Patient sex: M
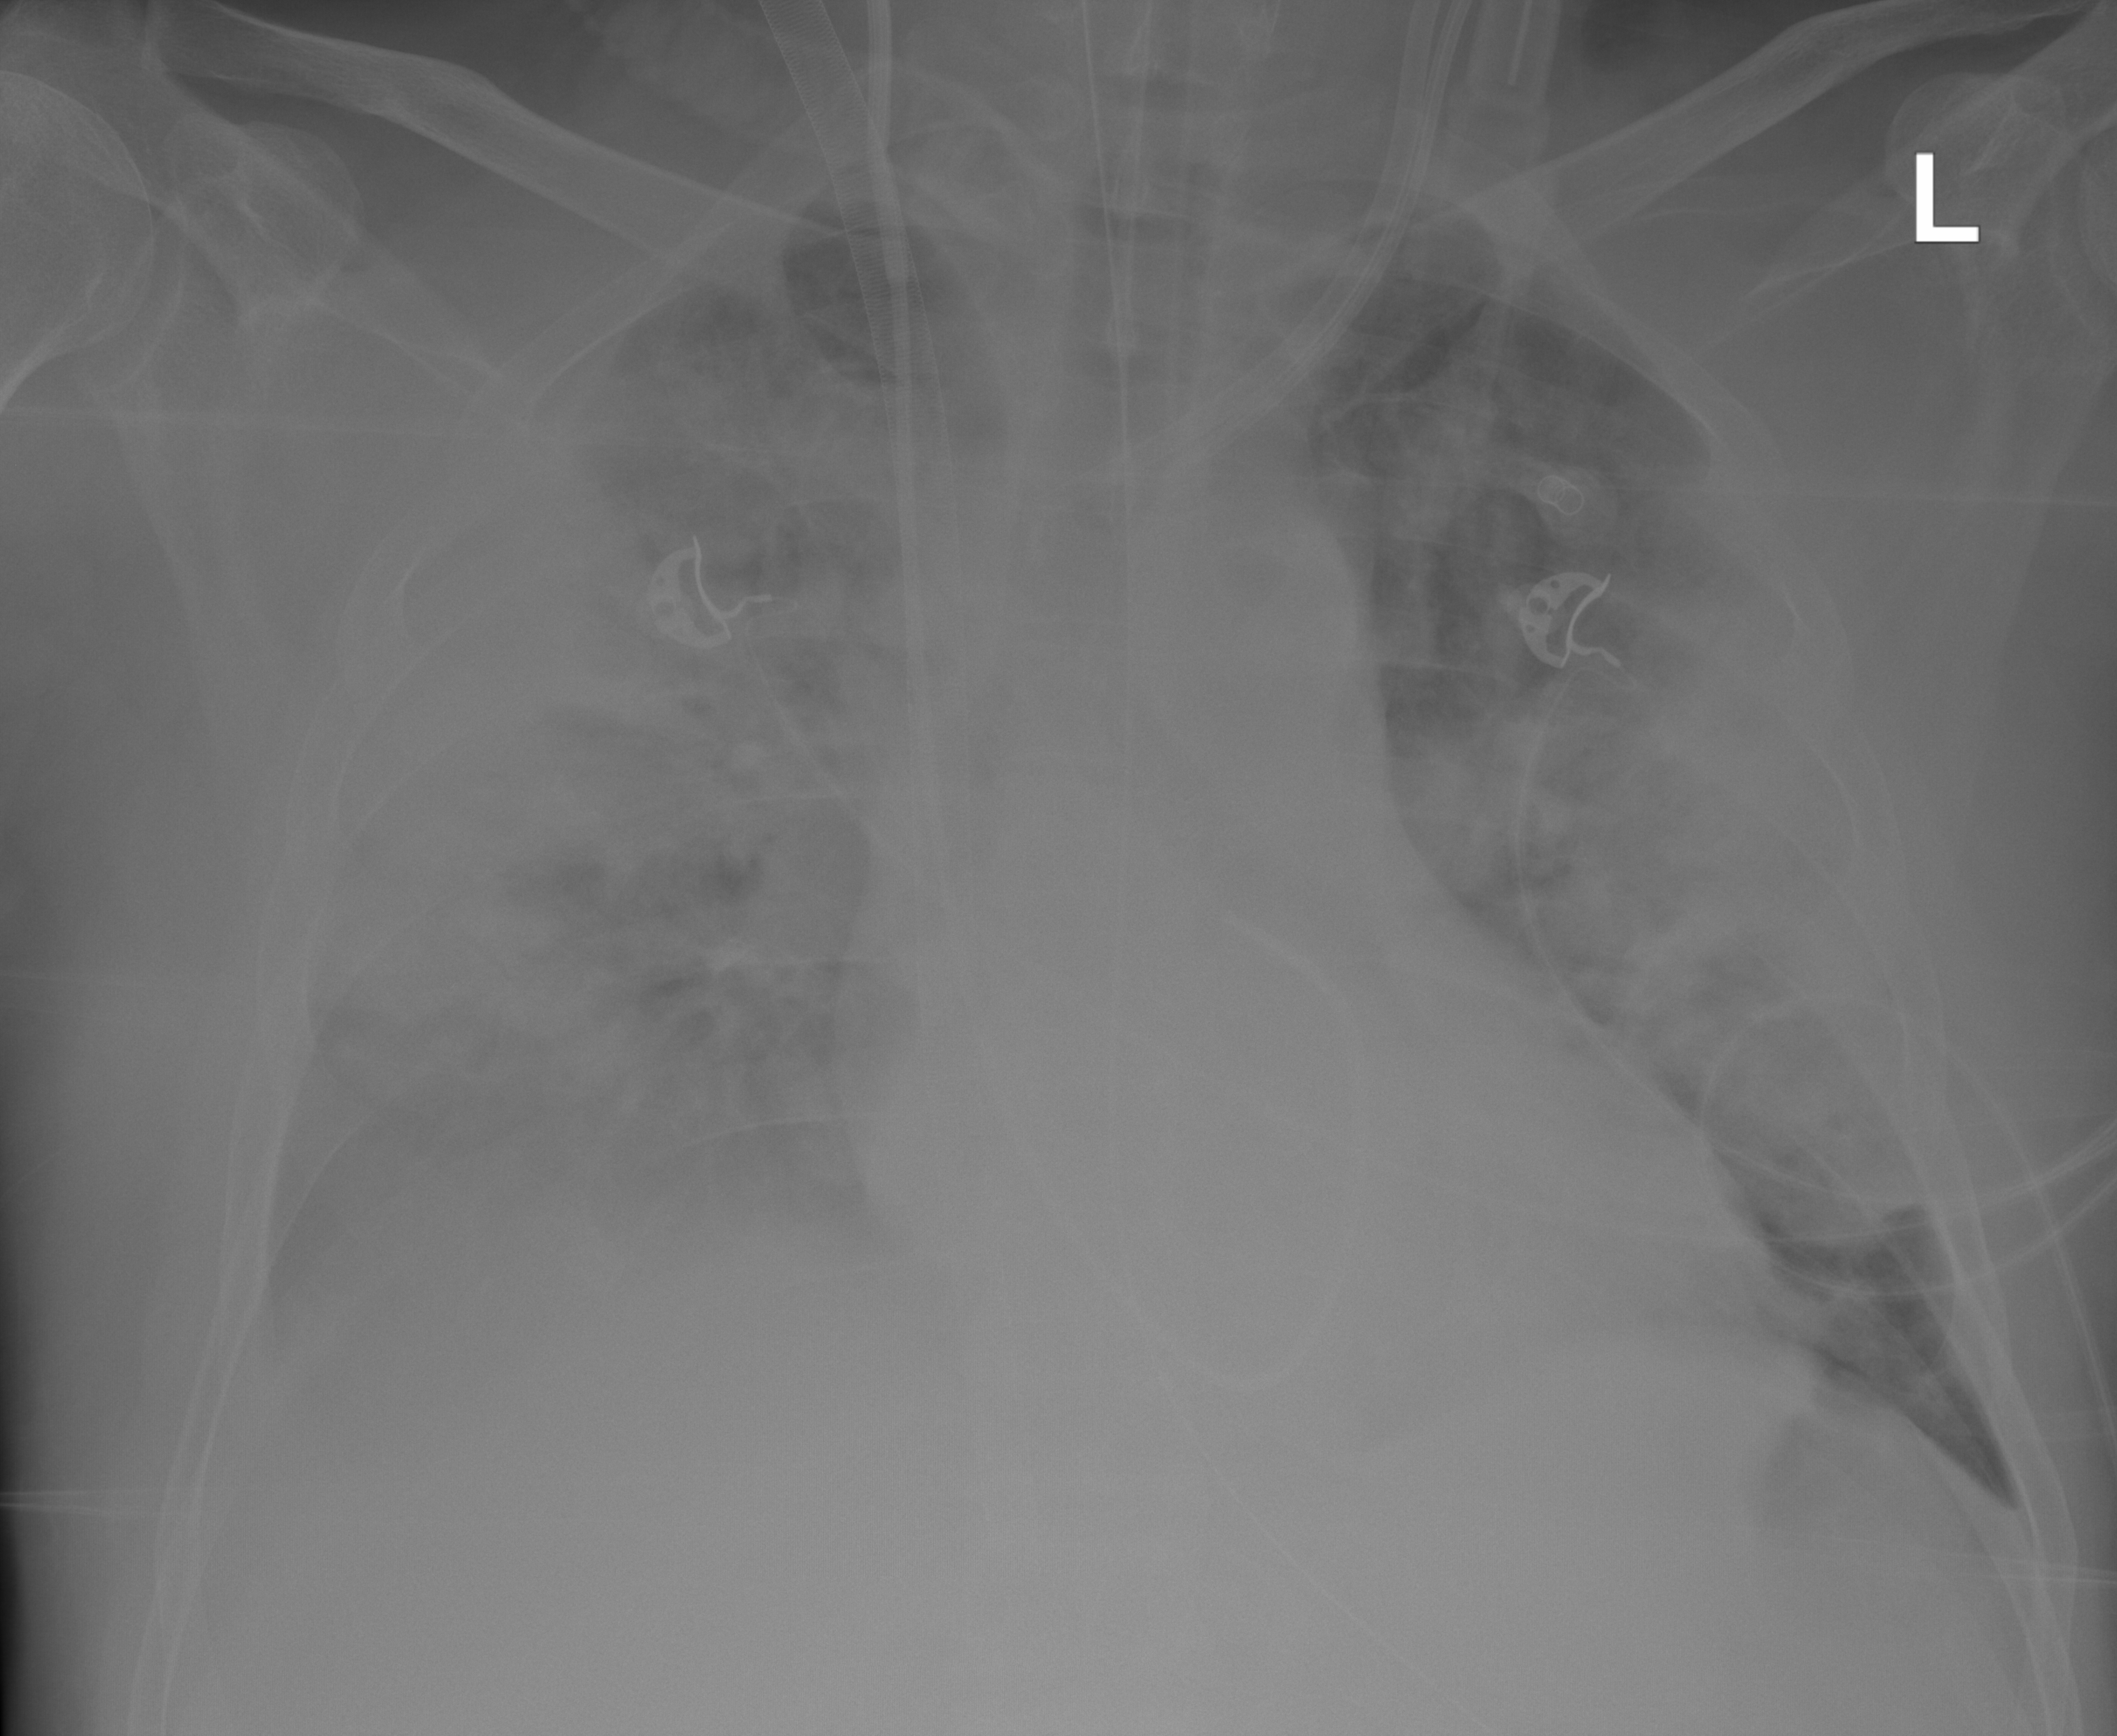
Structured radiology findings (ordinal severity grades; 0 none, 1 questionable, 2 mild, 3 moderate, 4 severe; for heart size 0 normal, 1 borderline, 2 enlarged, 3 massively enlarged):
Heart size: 0
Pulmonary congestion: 0
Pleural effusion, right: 2
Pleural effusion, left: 0
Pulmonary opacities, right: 4
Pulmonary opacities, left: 4
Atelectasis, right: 4
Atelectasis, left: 3